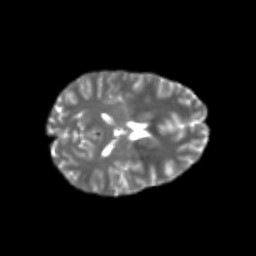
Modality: T2w
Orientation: axial
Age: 23
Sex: female
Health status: healthy
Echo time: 0.074 s